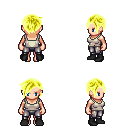
a pixel art fantasy rpg character, female body template, human, light skin, white pirate shirt, metal pants, gold pixie cut hairstyle, black shoes, four views (front, back, left, right), 2x2 character sprite sheet, small pixel art, hard edges, no anti-aliasing